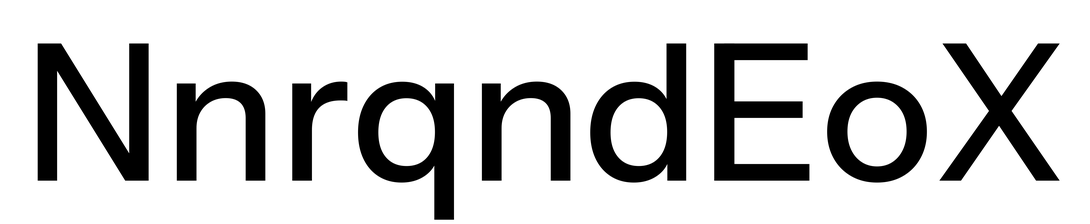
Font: InstrumentSans_Medium